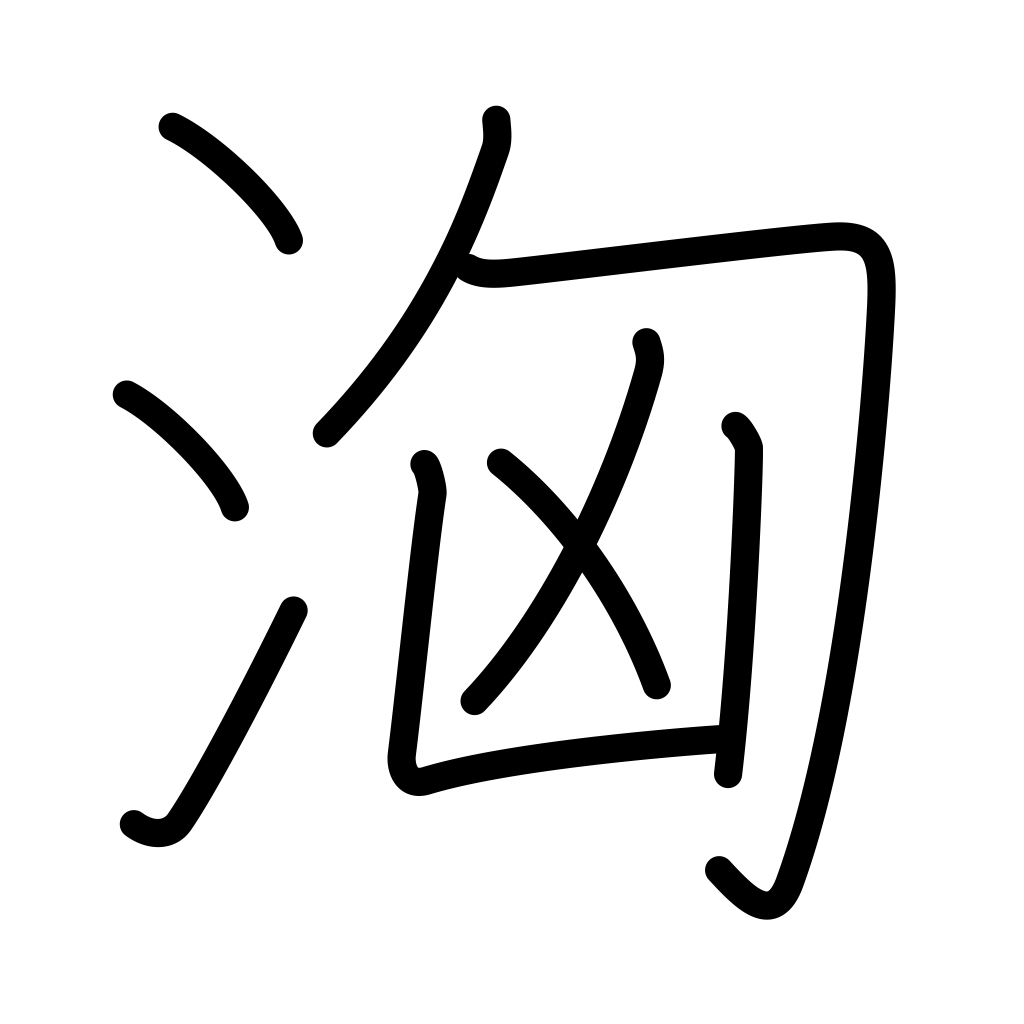
Meaning: gush forth, surge